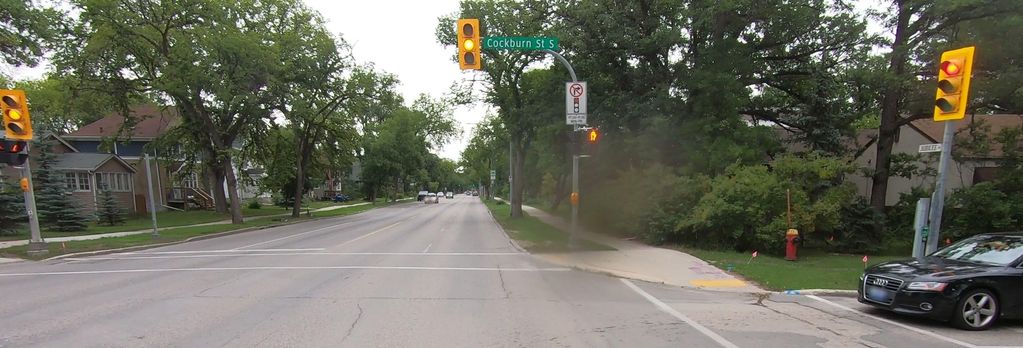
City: winnipeg